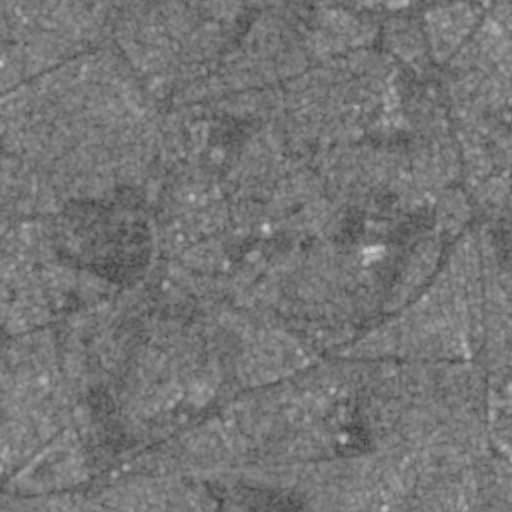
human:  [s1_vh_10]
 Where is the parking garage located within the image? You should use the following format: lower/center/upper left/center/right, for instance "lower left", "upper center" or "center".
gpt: The parking garage is located in the center left of the image.
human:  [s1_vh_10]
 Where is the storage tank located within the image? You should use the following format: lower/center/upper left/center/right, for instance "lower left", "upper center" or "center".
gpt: The storage tank is located in the lower center of the image.
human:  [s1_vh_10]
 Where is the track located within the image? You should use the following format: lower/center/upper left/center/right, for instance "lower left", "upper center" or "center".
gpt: The track is located in the center left of the image.
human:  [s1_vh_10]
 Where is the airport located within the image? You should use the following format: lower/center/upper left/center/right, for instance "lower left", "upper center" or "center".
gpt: There is no airport in the image.

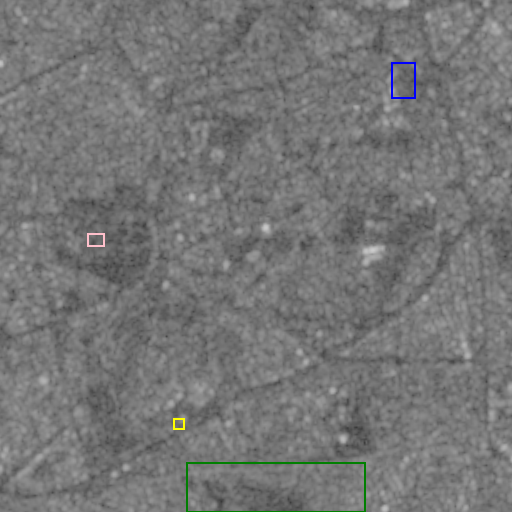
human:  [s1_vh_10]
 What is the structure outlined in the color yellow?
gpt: The structure outlined in yellow is a gas station.
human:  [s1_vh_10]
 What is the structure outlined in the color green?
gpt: The structure outlined in green is a park.
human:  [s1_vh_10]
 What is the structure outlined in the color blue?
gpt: The structure outlined in blue is a parking lot.
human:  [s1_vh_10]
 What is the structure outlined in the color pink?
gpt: The structure outlined in pink is a track.
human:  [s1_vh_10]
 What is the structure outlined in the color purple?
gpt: There is no purple outline.